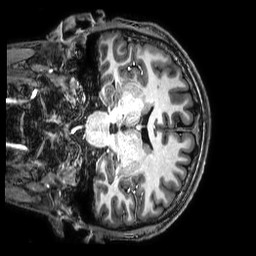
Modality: T1w
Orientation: coronal
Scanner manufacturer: philips
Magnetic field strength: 3 T
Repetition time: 0.008 s
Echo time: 0.003561 s